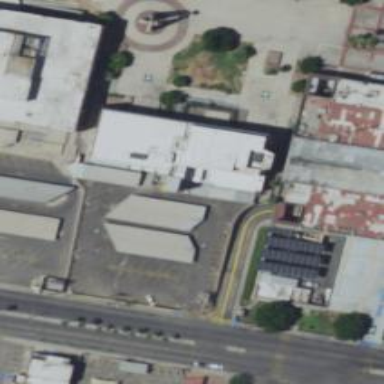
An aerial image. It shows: Government office.